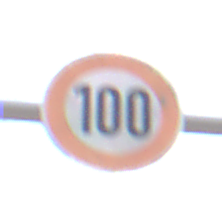
Verkehrszeichen: Geschwindigkeit100
Umgebung: Outdoor, Nature
Tageszeit: MorningAfternoon
Wetter: Clear
Licht: Natural
Jahreszeit: Winter
Kontrast: HighContrast